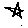
Label: star